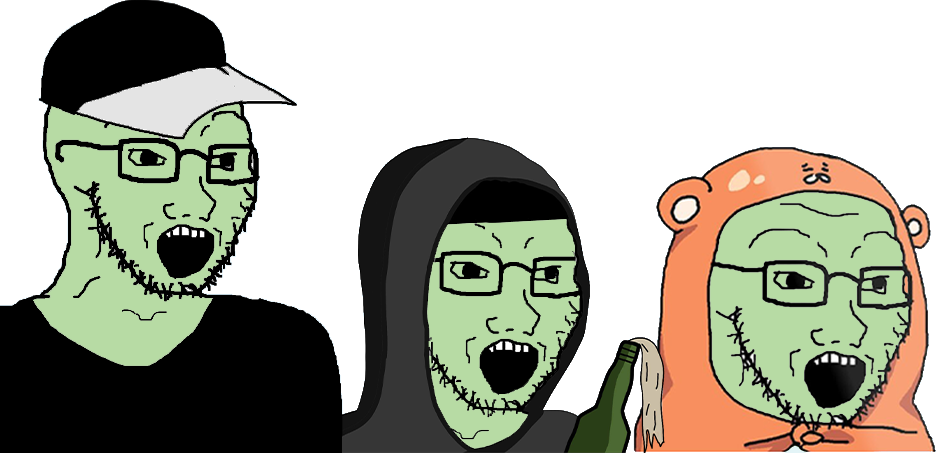
Label: 5_Soyjak